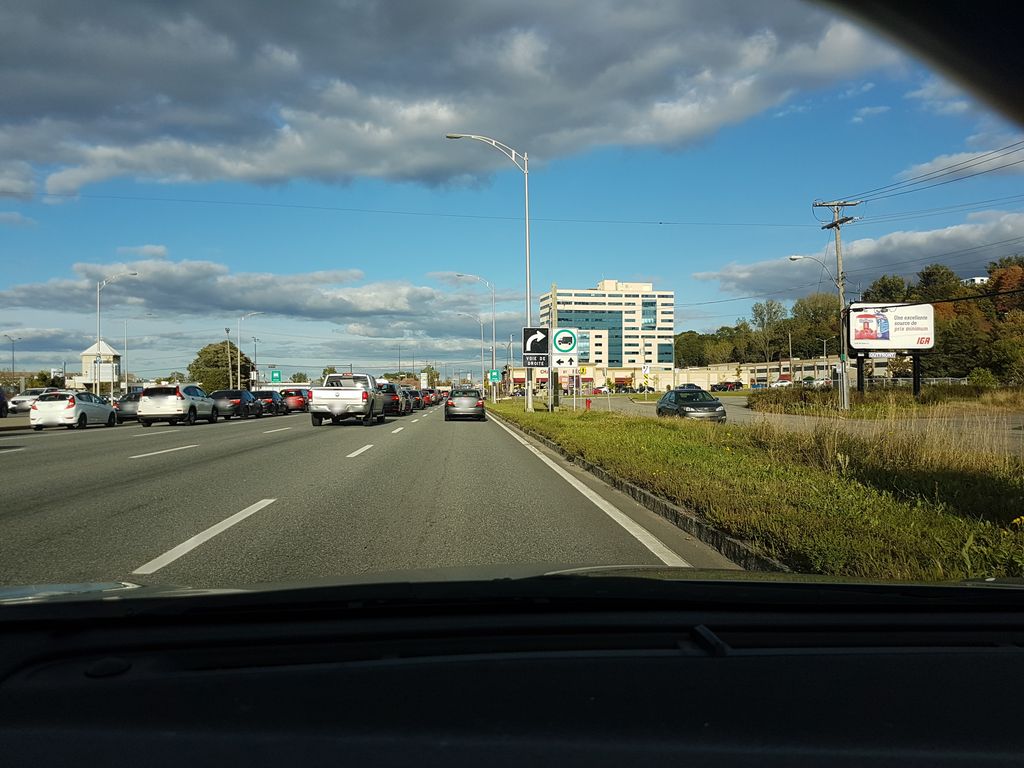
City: quebec_city